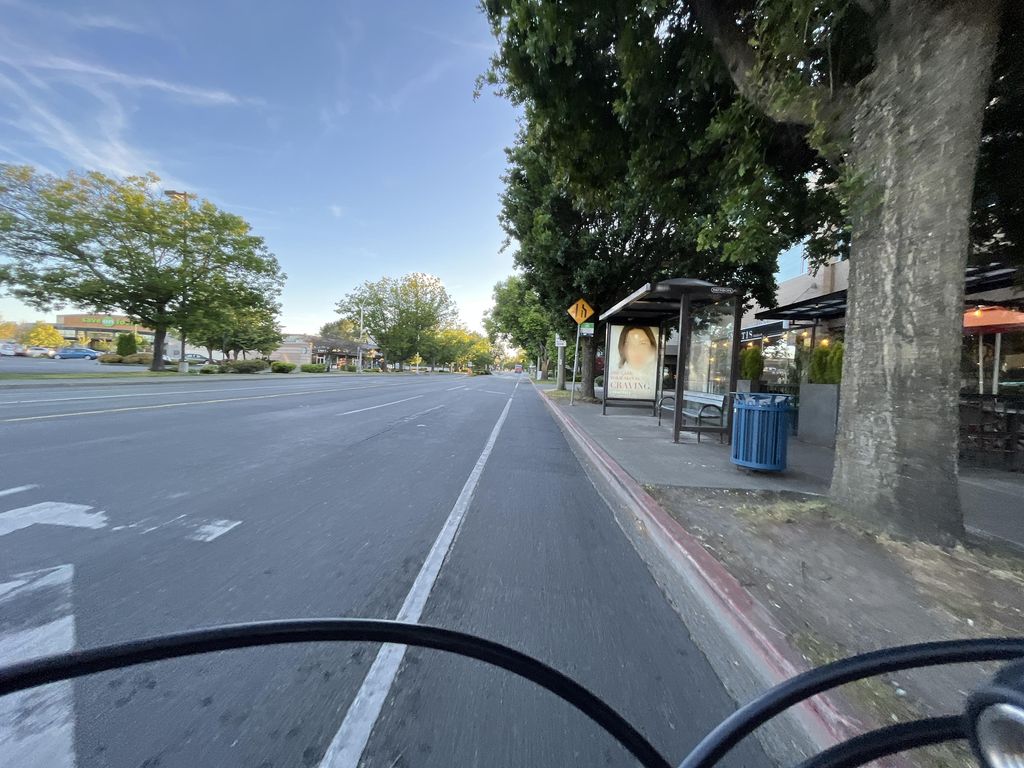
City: victoria